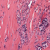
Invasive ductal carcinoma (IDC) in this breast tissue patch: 1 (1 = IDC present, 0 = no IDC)